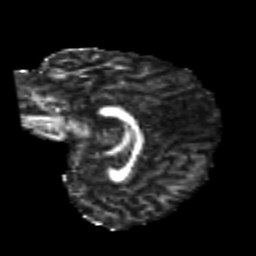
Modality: FA
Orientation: sagittal
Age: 24
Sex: female
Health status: healthy
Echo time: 0.074 s